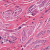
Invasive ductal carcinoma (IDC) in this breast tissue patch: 0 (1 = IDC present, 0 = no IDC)